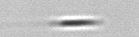
Label: Bacillariophyceae